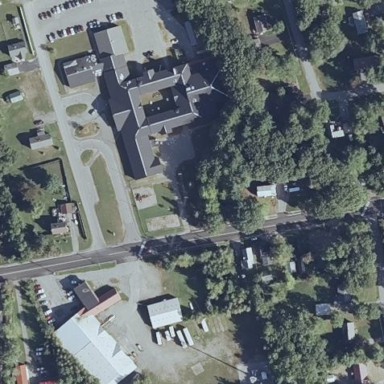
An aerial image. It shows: School.